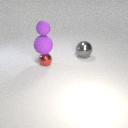
small red metal sphere in front of large gray metal sphere